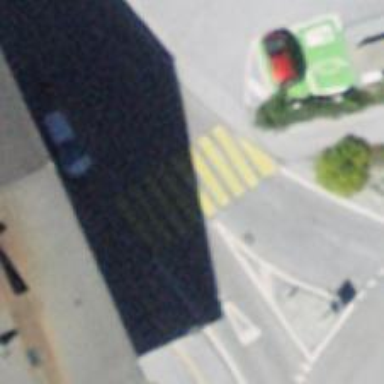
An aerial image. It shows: Zebra crossing. The crossing is uncontrolled and marked.